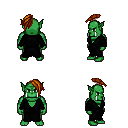
a pixel art fantasy rpg character, male body template, orc, green skin, gray robe, red pants, brunette long mohawk hairstyle, four views (front, back, left, right), 2x2 character sprite sheet, small pixel art, hard edges, no anti-aliasing